Field crop: maize
Growth stage: 2
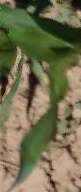
Species: maize